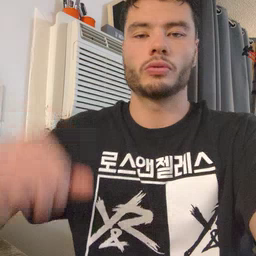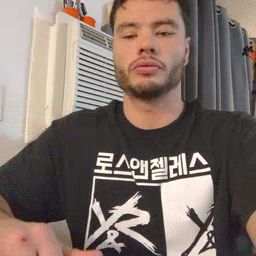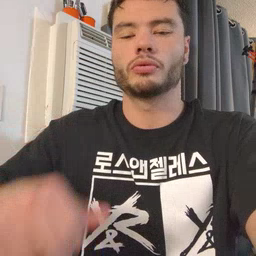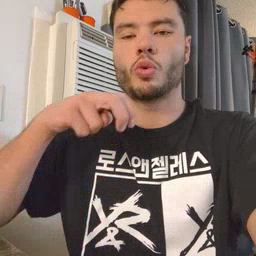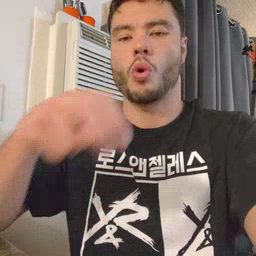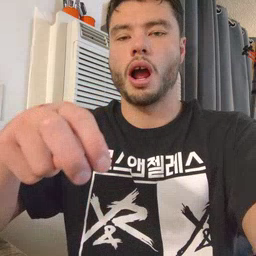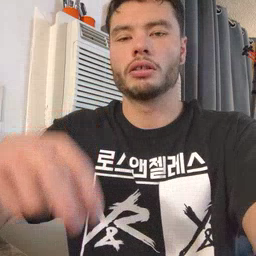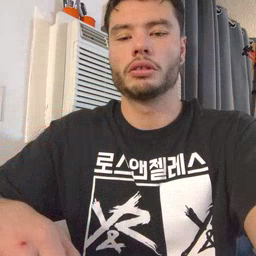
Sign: ride